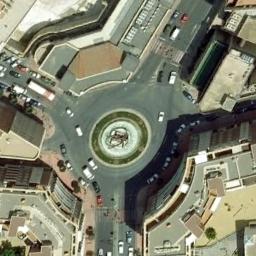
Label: roundabout